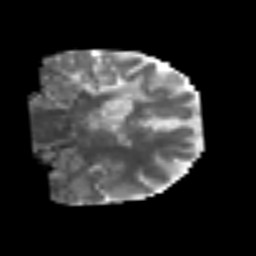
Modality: MD
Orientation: coronal
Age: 55
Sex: male
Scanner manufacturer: siemens
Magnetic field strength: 3 T
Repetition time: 6.1 s
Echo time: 0.101 s